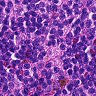
Metastatic tissue present: no